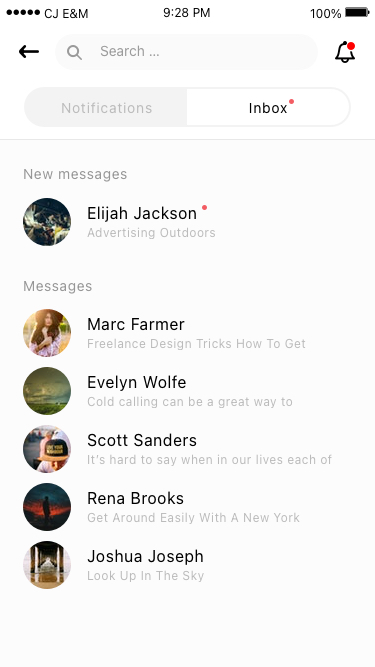
Text in this UI design:
Search …
Notifications
Inbox
New messages
Messages
Evelyn Wolfe
Cold calling can be a great way to generate quality leads. You get to speak to the gatekeepers and stakeholders, and you get a great insight into their requirements and influences. But cold calling is an art-form. It can be daunting, it’s always a lot of work, and you always need to make a good impression. So you need to do it right. Following are some tips which will help you do just that.

1) Record everything

Always write down all details of every phone call. Write down any names and titles you learn. Not just the name of the person you’re trying to contact. The receptionist’s name can be vital to remember as they’re often gatekeepers. Write down when you called, and when you said you’d call back. 2) Use a database or spreadsheet to record everything

You’ll never manage by hand, and Excel spreadsheets aren’t user friendly in the long term. If you’re prepared to invest in a real CRM (Customer Relationship Management) tool, that’s a great idea. If not, you there is a cheaper alternative. I created my own database using Microsoft Access. Visit http://www.divinewrite.com/downloads/contacts and jobs.mdb to download a 208KB working copy for FREE. You’ll need Microsoft Access 2000 to run it. I’m no database expert, so it’s not a work of art. It’ll certainly get you started though. (TIP: When using the database, press Ctrl + ; to enter today’s date.) 3) Always call back when you said you would

Don’t let them down. They may not even remember that you committed to calling back. But if they do, and you don’t meet your commitment, you’ll lose valuable credibility and respect. And wherever possible, work to their schedule. You’re here to help them, not make things harder.

TIP FOR COPYWRITERS: If you’re an advertising copywriter or website copywriter, ask to speak to the Marketing Manager (or if the person who answers the phone says they don’t have a marketing manager, ask for “the person who looks after your advertising & website” – all businesses have that person – it’s generally one of the owners).

4) Always try to get on with the gatekeepers

Receptionists and personal assistants have great influence, and quite often do more of the real work and decision making than the person you’re trying to contact! Make friends with them and you’ve got a foot in the door. (But don’t waste their time or crawl – they get a lot of that!)

5) Keep it short ‘n sweet

When you do get to speak with someone, keep it short ‘n sweet unless they want to talk a lot. The purpose of the phone call is to get their attention, let them know you’re there, get their name and contact details, and assess whether they have any requirement for your services. (TIP FOR COPYWRITERS: If you’re an advertising copywriter or website copywriter, you might have called about brochure writing and then find out they need web writing.)

6) DON’T HARD SELL!!! Don’t pressure people or make it hard for them to get off the phone. Tell them what you do and that you’d like to send them an email with a link to your website with samples and testimonials (or with an attachment containing samples), then leave them to it.

7) Follow up with an email

If you have permission, always send a follow-up email – and do so immediately. Be specific in your subject line. (TIP FOR COPYWRITERS: If you’re an advertising copywriter or website copywriter, use the words “advertising copywriting” or “website copywriting” in the subject. Most people don’t get many emails with this in the subject line, so it’ll be distinctive and probably won’t be snuffed by their spam filter if they have one.) Address the email to them (e.g. “Hi Joe”), keep the email short ‘n sweet. Include only the essential info, make it easy to read and conversational, and bold the important words or phrases as they’ll probably only skim it. Include a link to your website, reference the day and date you talked on the phone (and thank them for that time), mention any names you learnt (e.g. receptionist’s name, especially if the receptionist gave you an email address but you didn’t actually get to speak to the decision maker), tell them that you’d like to follow up in a few weeks (assuming the conversation indicated that this would be a good idea).

8) Follow up with another call

If the lead looks promising, make sure you follow up. And when you do, always mention the day and date of the original call, as well as the fact that you sent an email. Give a quick summary of who you are and what you do, and say that you’re just calling to make sure they got the email. Most of the time, you’ll find the lead will talk to you about your services, if only to remind themselves of what you do!

9) Don’t expect to make too many calls

On a really good day, I’ve made 80 cold calls. Most days, though, you should be very pleased to average around 40. You’ll spend a lot of time playing telephone tag.

10) Don’t leave message

Unless you absolutely have to (or you’ve just about given up on the lead), don’t leave messages. Most people have trouble returning phone calls from people they know and like; returning phone calls from someone who’s trying to sell them something isn’t high on their list of priorities.

11) Don’t expect to qualify too many leads

Depending on your business, if you get one good lead a day, you’re probably doing very well. 12) Don’t expect immediate conversion

Unfortunately, most leads take a long time to come to fruition (up to 2 years). So you have to be prepared to be patient.

Good luck and happy calling!
Marc Farmer
Freelance Design Tricks How To Get Away With Murder In The Workplace
Elijah Jackson
Advertising Outdoors
Scott Sanders
It’s hard to say when in our lives each of us become aware of this thing called “astronomy”. But it is safe to say that at some point on our lives, each and every one of us has that moment when we are suddenly stunned when we come face to face with the enormity of the universe that we see in the night sky. For many of us who are city dwellers, we don’t really notice that sky up there on a routine basis. The lights of the city do a good job of disguising the amazing display that is above all of our heads all of the time.

So it might be that once a year vacation to a camping spot or a trip to a relative’s house out in the country that we find ourselves outside when the spender of the night sky suddenly decides to put on it’s spectacular show. If you have had that kind of moment when you were literally struck breathless by the spender the night sky can show to us, you can probably remember that exact moment when you could say little else but “wow” at what you saw.

That “Wow” moment is what astrology is all about. For some, that wow moment becomes a passion that leads to a career studying the stars. For a lucky few, that wow moment because an all consuming obsession that leads to them traveling to the stars in the space shuttle or on one of our early space missions. But for most of us astrology may become a pastime or a regular hobby. But we carry that wow moment with us for the rest of our lives and begin looking for ways to look deeper and learn more about the spectacular universe we see in the millions of stars above us each night.

To get started in learning how to observe the stars much better, there are some basic things we might need to look deeper, beyond just what we can see with the naked eye and begin to study the stars as well as enjoy them. The first thing you need isn’t equipment at all but literature. A good star map will show you the major constellations, the location of the key stars we use to navigate the sky and the planets that will appear larger than stars. And if you add to that map some well done introductory materials into the hobby of astronomy, you are well on your way.

The next thing we naturally want to get is a good telescope. You may have seen a hobbyist who is well along in their study setting up those really cool looking telescopes on a hill somewhere. That excites the amateur astronomer in you because that must be the logical next step in the growth of your hobby. But how to buy a good telescope can be downright confusing and intimidating.

Before you go to that big expense, it might be a better next step from the naked eye to invest in a good set of binoculars. There are even binoculars that are suited for star gazing that will do just as good a job at giving you that extra vision you want to see just a little better the wonders of the universe. A well designed set of binoculars also gives you much more mobility and ability to keep your “enhanced vision” at your fingertips when that amazing view just presents itself to you.

None of this precludes you from moving forward with your plans to put together an awesome telescope system. Just be sure you get quality advice and training on how to configure your telescope to meet your needs. Using these guidelines, you will enjoy hours of enjoyment stargazing at the phenomenal sights in the night sky that are beyond the naked eye.
Rena Brooks
Get Around Easily With A New York Limousine Service
Joshua Joseph
Look Up In The Sky